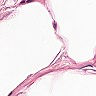
Metastatic tissue present: no